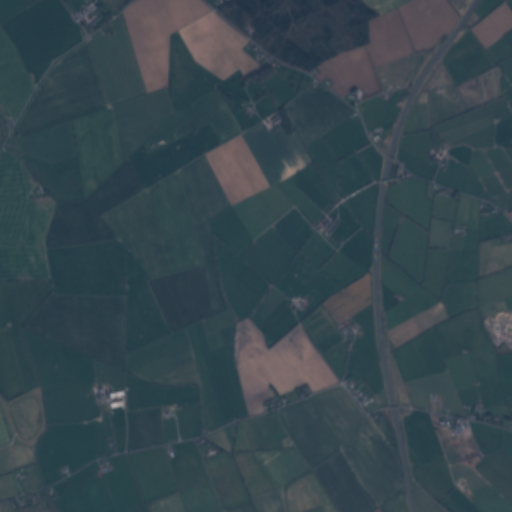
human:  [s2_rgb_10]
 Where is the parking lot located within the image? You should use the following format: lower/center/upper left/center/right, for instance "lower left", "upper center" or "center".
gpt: The parking lot is located in the upper center of the image.
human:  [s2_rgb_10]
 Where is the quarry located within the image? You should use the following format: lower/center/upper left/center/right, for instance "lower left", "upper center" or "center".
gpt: The quarry is located in the right of the image.
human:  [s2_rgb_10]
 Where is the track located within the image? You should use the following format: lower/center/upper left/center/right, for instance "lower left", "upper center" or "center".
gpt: The track is located in the lower left of the image.
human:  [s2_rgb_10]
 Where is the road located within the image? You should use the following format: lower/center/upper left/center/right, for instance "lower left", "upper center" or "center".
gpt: There is no road in the image.